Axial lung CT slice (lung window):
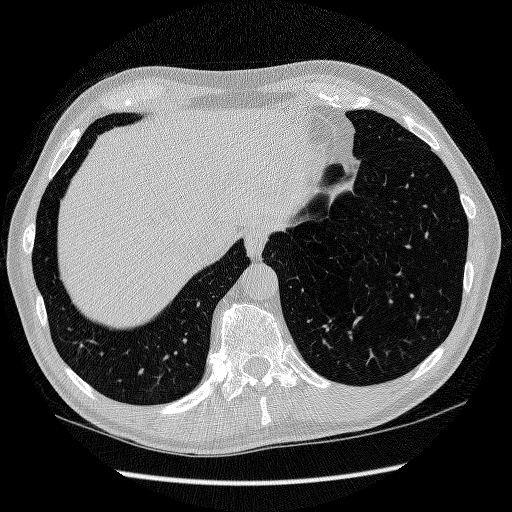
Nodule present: no